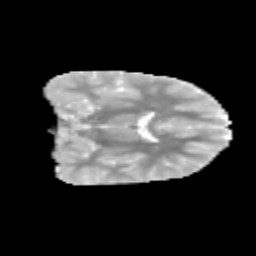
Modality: MD
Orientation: coronal
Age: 10
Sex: male
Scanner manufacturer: siemens
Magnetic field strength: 3 T
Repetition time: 3.8 s
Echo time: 0.07 s